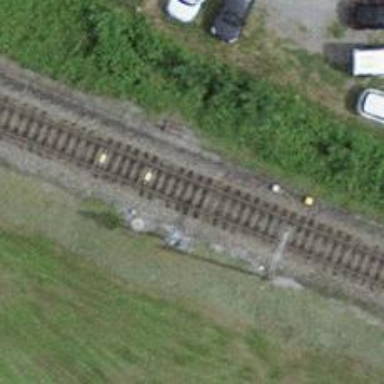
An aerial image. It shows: Railway signal.